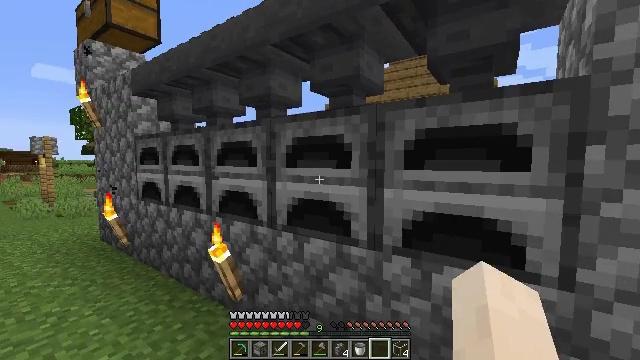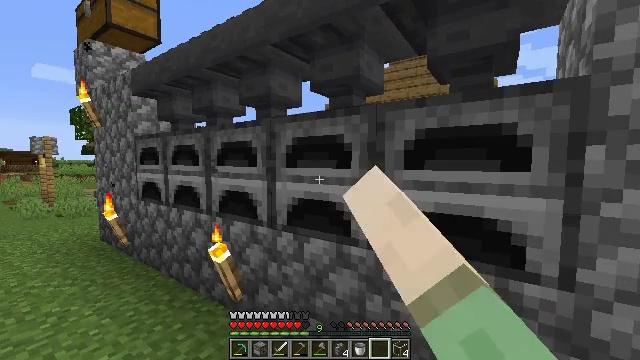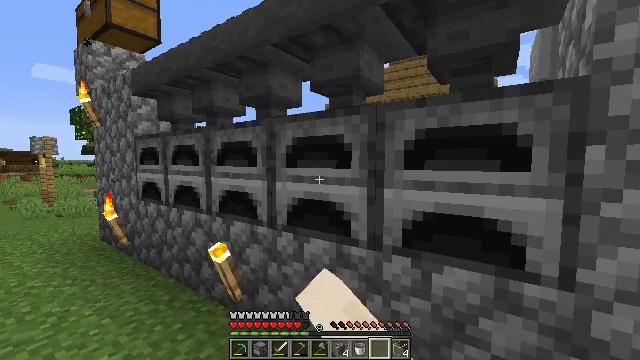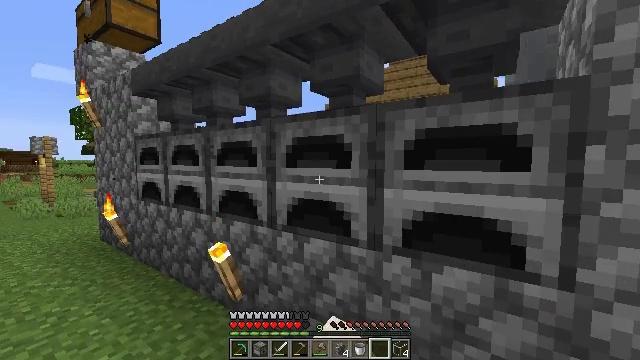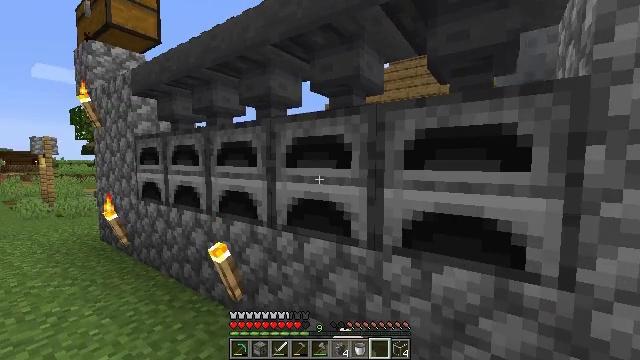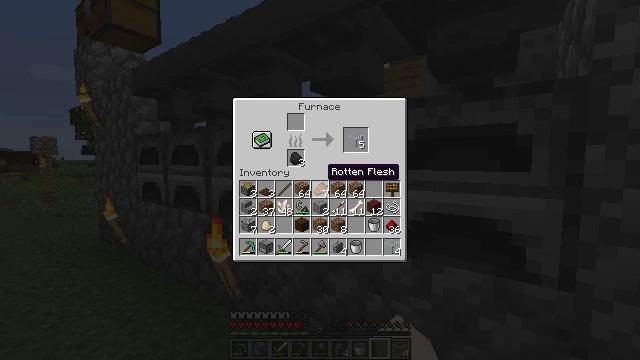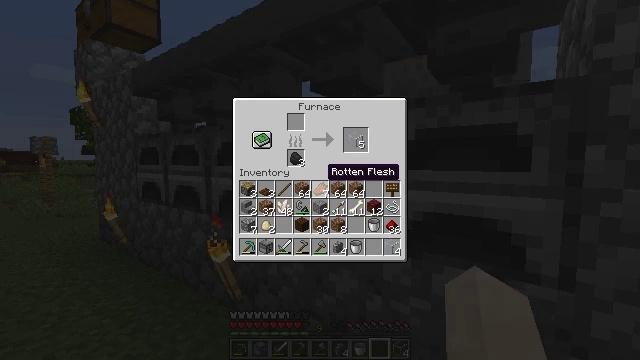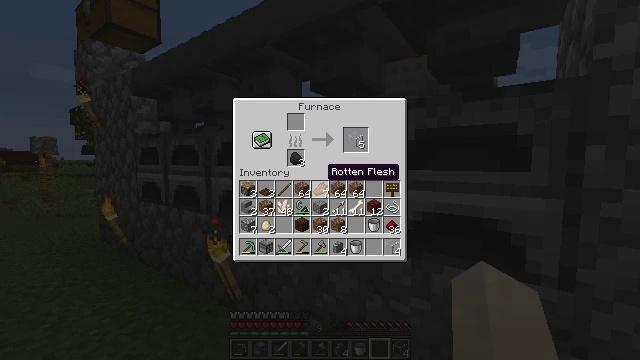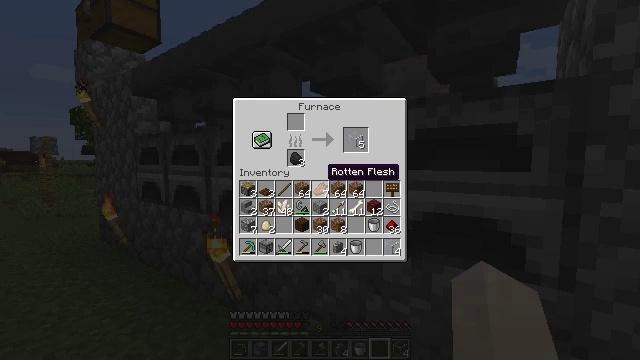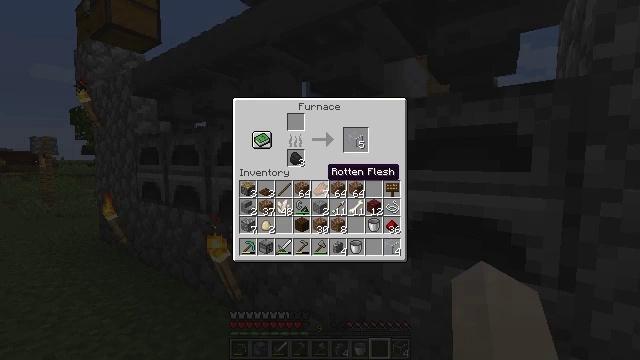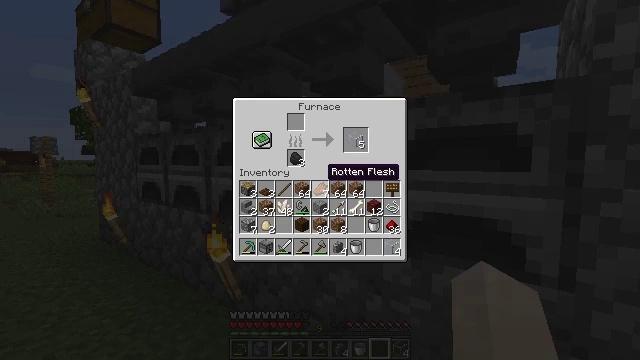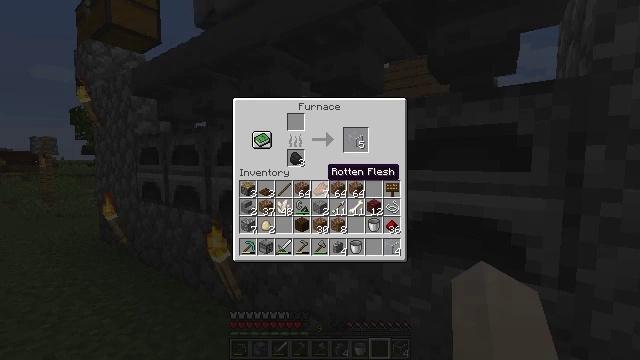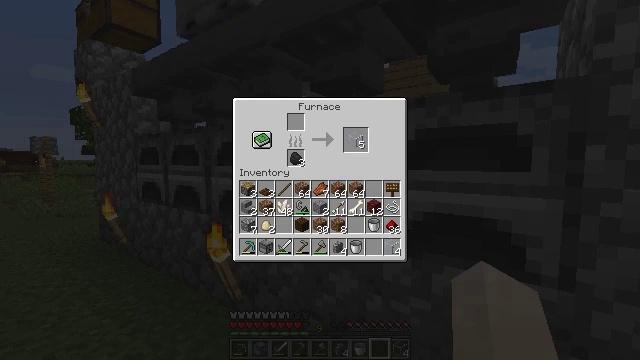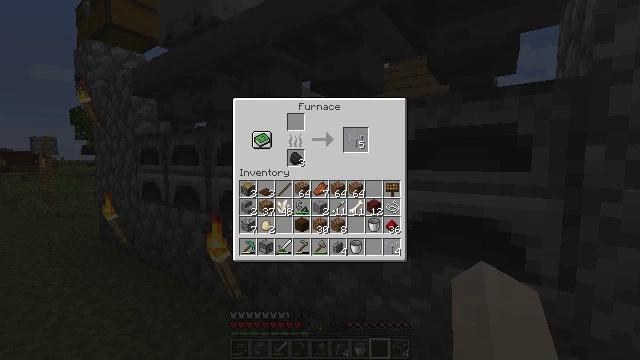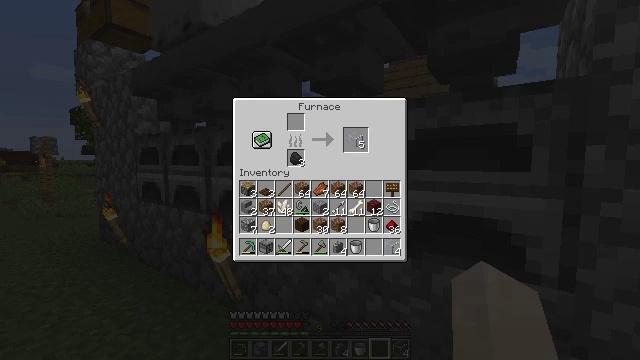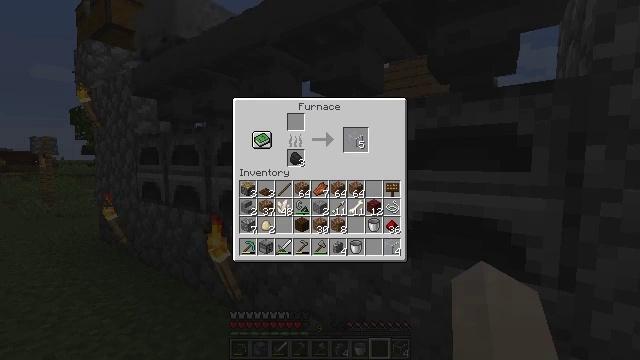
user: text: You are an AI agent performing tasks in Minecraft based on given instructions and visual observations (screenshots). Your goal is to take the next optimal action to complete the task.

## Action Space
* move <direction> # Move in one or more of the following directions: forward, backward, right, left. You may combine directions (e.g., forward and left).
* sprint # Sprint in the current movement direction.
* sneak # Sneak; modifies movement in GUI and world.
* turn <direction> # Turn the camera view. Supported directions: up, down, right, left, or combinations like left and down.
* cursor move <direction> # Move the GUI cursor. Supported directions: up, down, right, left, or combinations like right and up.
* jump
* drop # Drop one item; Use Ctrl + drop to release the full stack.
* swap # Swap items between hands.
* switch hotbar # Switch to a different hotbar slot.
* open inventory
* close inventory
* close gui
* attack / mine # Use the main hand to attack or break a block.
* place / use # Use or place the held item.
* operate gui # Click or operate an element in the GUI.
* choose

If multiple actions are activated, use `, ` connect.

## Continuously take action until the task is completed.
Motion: motion action
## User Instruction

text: Create glass by smelting sand.
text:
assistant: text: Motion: use / place
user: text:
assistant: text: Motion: use / place
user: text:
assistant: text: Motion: no_op
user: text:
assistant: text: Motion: no_op
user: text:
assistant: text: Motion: no_op
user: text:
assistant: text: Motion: no_op
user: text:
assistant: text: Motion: no_op
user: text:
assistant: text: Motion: no_op
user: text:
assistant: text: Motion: no_op
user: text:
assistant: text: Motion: no_op
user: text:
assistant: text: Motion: no_op
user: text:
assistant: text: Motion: no_op
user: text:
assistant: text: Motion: turn right and up
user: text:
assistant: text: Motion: turn right and up
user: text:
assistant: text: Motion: turn right and up
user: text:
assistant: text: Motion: no_op
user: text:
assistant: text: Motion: no_op
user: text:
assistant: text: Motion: turn left
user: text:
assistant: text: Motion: turn left
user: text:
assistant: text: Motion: no_op
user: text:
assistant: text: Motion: no_op
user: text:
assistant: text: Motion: no_op
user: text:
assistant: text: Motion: no_op
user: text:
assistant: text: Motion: no_op
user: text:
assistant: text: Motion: no_op
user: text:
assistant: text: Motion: no_op
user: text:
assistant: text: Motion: no_op
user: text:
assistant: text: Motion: no_op
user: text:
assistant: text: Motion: no_op
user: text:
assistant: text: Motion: no_op